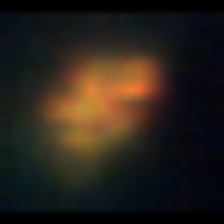
Taxon: NanoPlankton
Group: Other